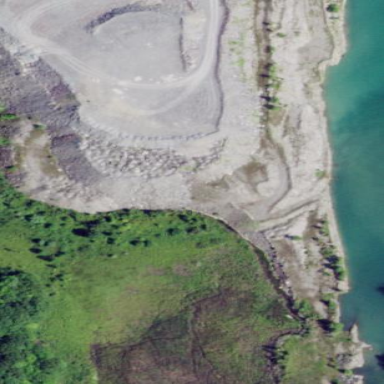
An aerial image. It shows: Quarry area.